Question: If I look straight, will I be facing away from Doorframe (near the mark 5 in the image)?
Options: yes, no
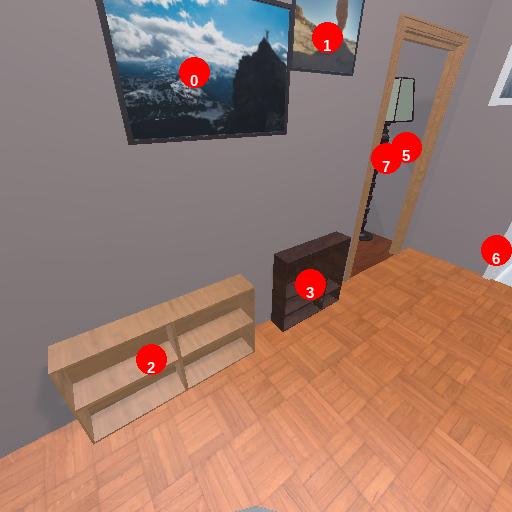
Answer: yes